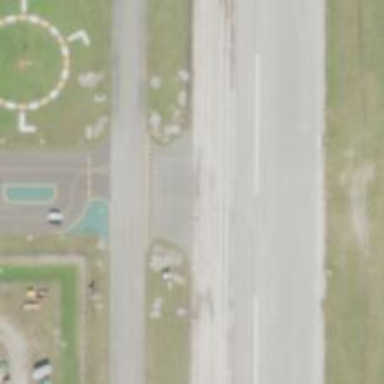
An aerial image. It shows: View of taxiway at the airport.